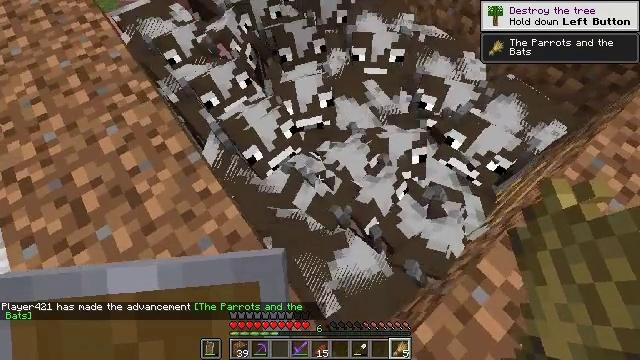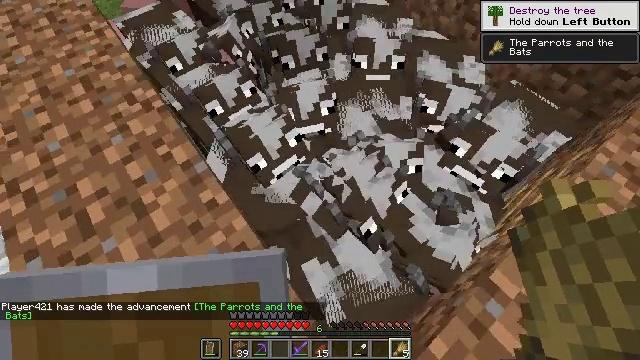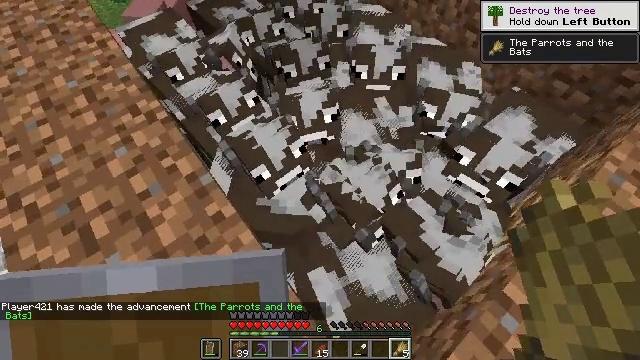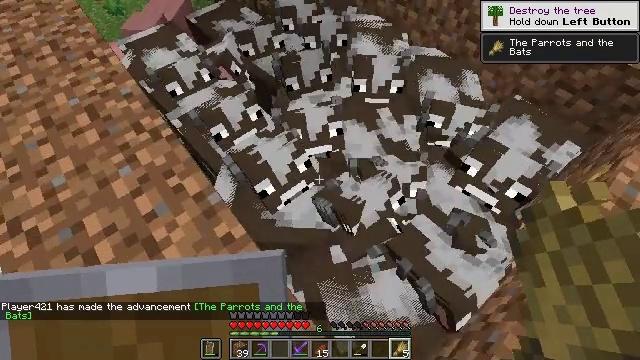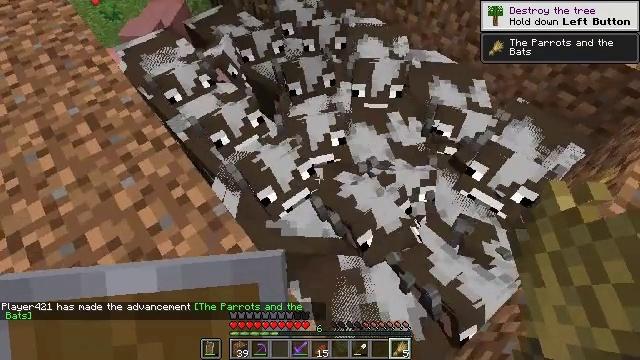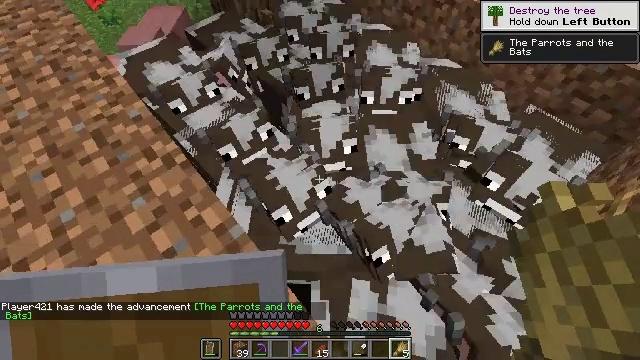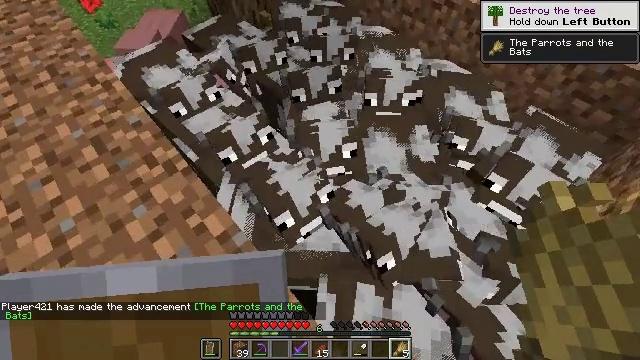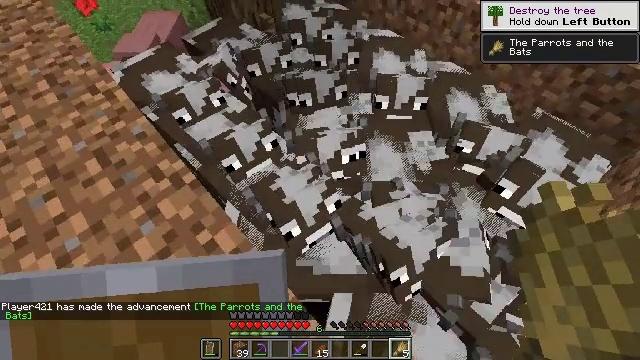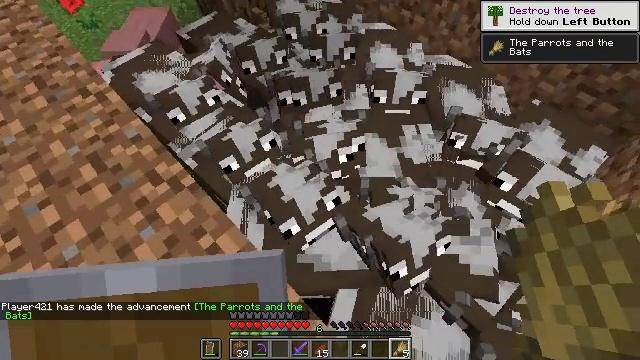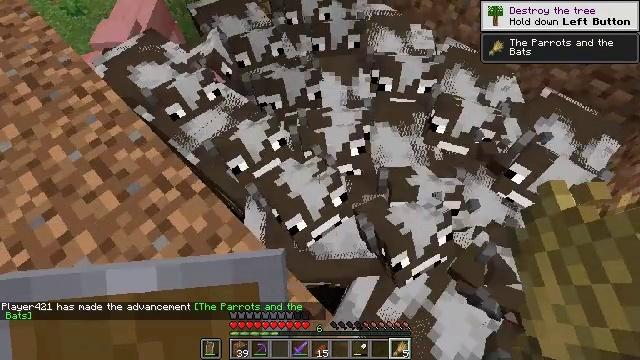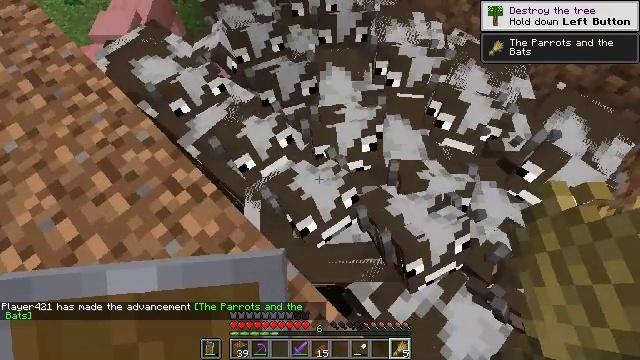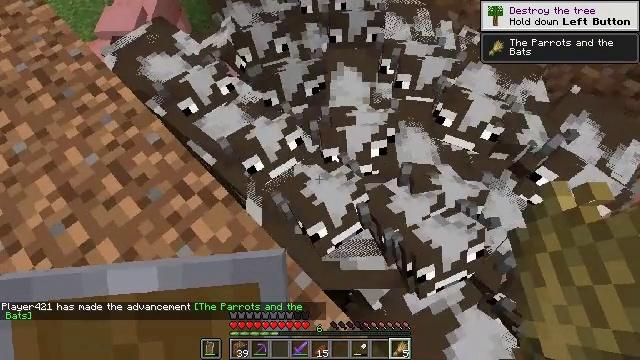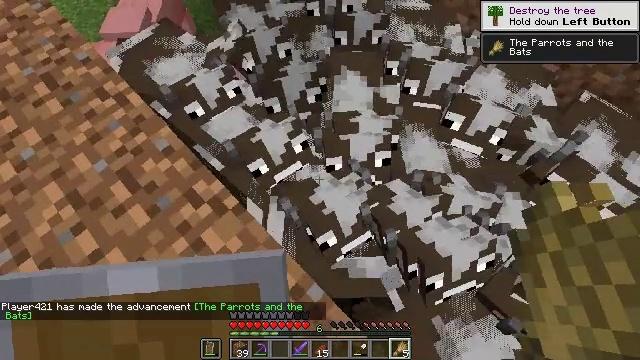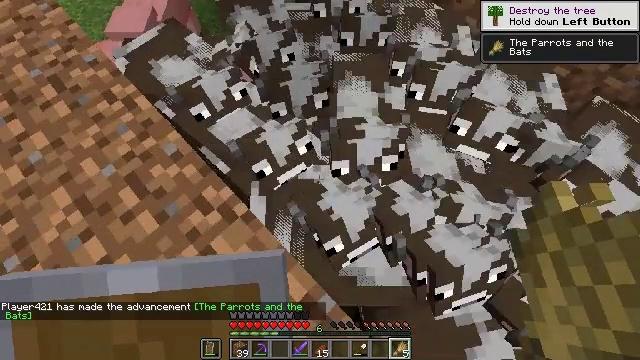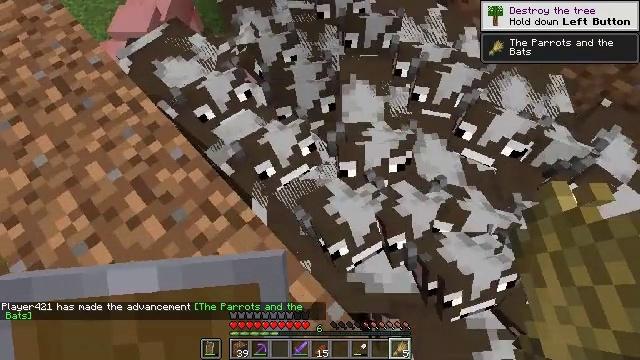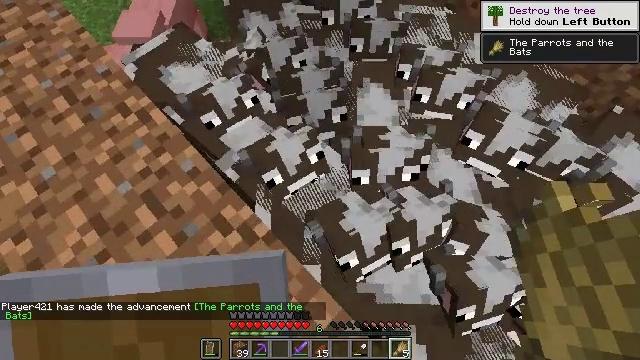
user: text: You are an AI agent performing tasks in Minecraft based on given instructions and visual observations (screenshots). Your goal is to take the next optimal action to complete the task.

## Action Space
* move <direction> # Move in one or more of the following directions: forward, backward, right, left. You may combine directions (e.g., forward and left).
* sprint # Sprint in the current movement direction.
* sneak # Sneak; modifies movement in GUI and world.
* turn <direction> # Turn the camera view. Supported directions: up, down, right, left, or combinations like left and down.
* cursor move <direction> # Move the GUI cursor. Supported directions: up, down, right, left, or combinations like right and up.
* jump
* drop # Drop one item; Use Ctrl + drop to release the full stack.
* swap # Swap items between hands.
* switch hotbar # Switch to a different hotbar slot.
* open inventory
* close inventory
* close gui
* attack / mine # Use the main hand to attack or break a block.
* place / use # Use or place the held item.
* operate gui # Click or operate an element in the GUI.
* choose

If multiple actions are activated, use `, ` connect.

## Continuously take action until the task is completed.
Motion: motion action
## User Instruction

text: Mine the observer block.
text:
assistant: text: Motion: move forward and move left, sneak
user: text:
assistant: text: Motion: move forward and move left, sneak, turn up
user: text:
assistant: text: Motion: move forward and move left, sneak, turn right and up
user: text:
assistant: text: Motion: move forward and move left, sneak
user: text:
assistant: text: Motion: move forward and move left, sneak
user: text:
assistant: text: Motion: move forward and move left, sneak
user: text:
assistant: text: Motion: move forward and move left, sneak
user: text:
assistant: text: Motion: move forward and move left, sneak, turn right and down
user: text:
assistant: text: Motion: move forward and move left, sneak, turn right and down
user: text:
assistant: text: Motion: move forward and move left, sneak, turn down
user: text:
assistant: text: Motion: move forward and move left, sneak
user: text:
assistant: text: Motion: move forward and move left, sneak
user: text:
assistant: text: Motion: move forward and move left, sneak, use / place
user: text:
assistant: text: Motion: move forward and move left, sneak, use / place
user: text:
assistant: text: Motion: move forward and move left, sneak, use / place
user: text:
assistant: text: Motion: move forward and move left, sneak
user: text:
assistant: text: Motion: move forward and move left, sneak
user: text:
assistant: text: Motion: move forward and move left, sneak
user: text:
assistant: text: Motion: move forward and move left, sneak
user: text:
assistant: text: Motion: move forward and move left, sneak
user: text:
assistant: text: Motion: move forward and move left, sneak
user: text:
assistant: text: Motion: move forward and move left, sneak
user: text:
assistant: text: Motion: move forward and move left, sneak
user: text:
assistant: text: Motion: move forward and move left, sneak
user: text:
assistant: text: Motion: move forward and move left, sneak
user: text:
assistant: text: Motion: move forward and move left, sneak, use / place
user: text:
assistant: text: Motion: move forward and move left, sneak, use / place
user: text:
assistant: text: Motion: move forward and move left, sneak, use / place
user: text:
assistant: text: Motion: move forward and move left, sneak
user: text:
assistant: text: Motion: move forward and move left, sneak